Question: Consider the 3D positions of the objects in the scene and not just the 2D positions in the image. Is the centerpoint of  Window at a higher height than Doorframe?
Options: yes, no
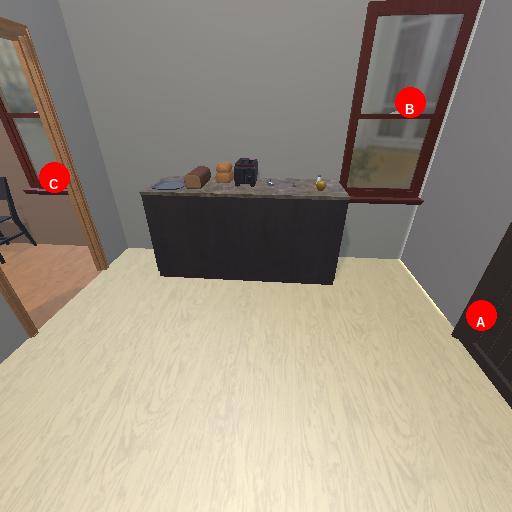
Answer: yes